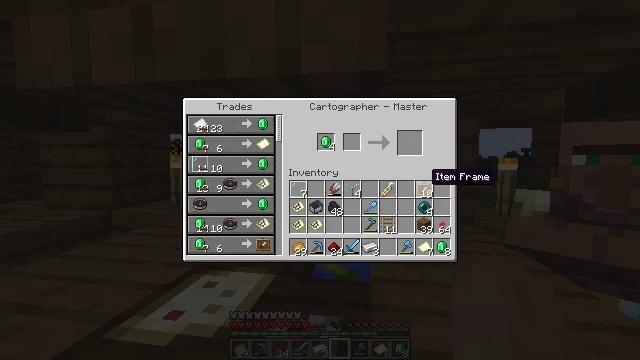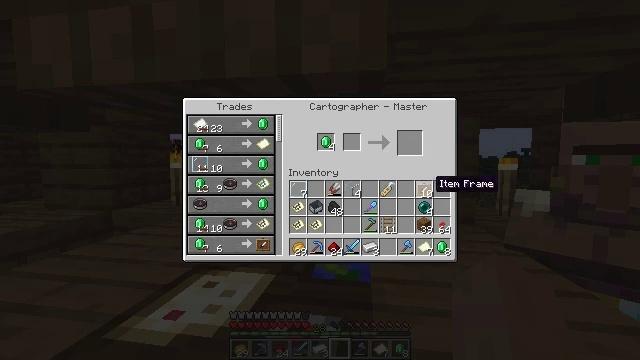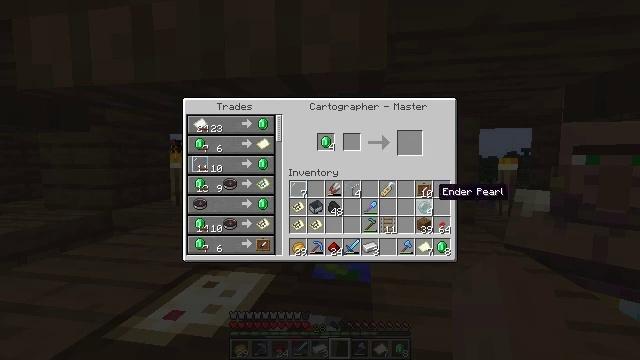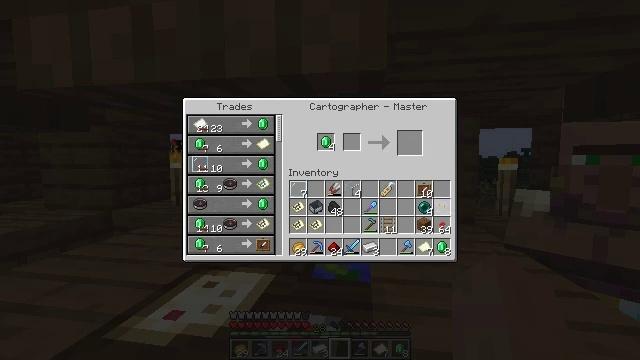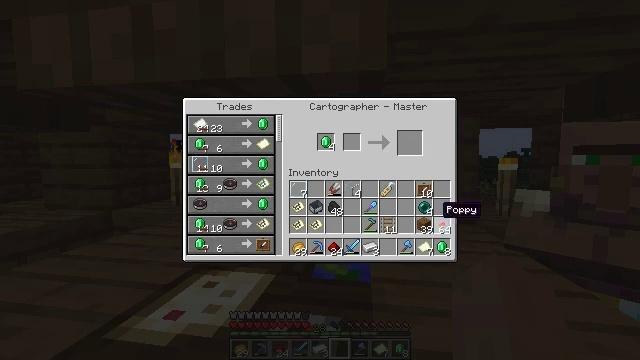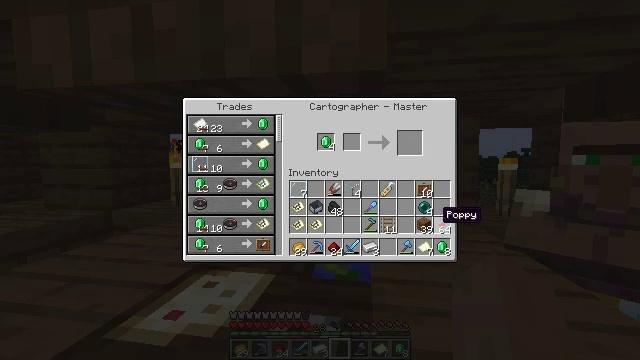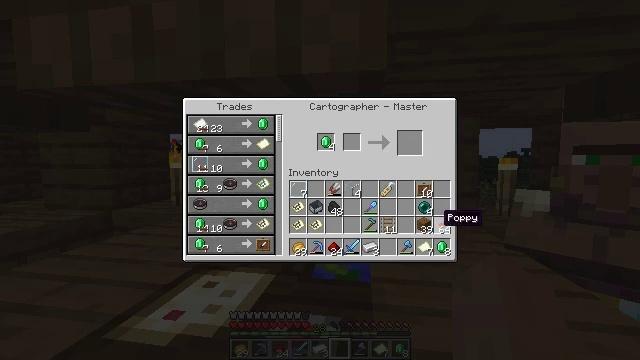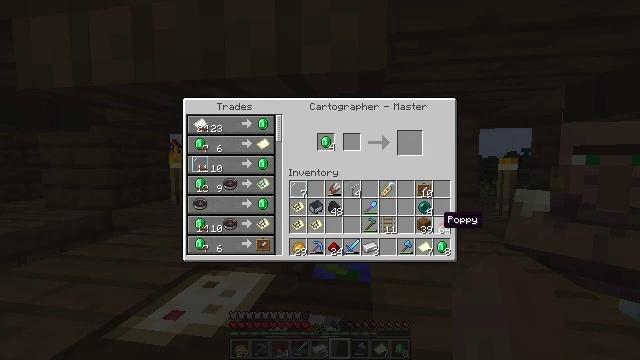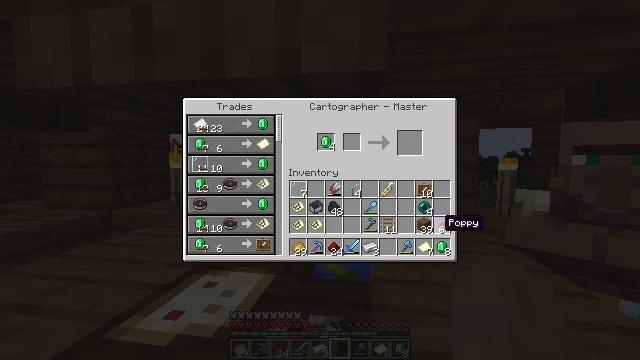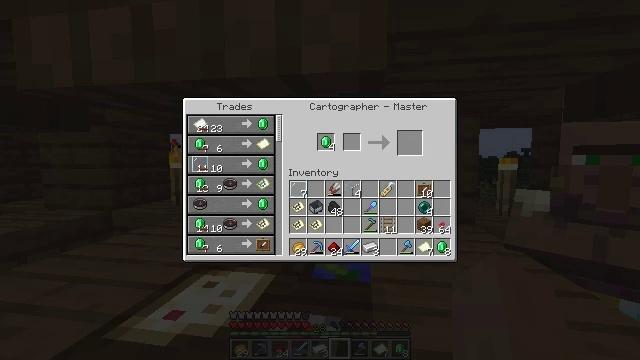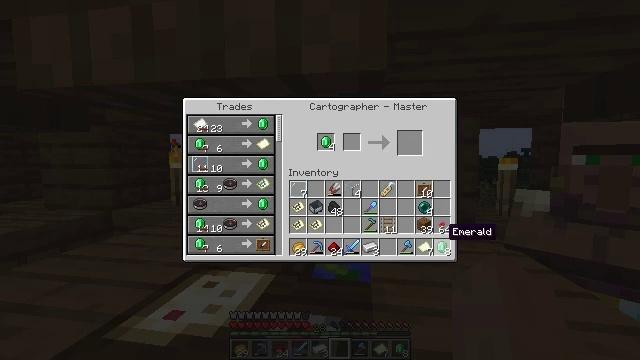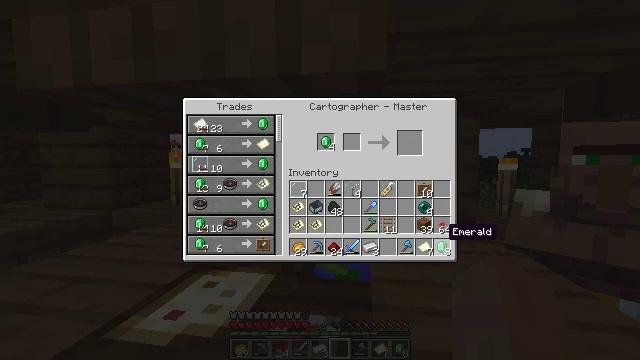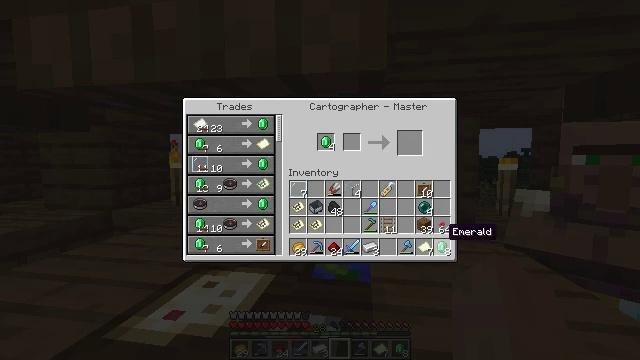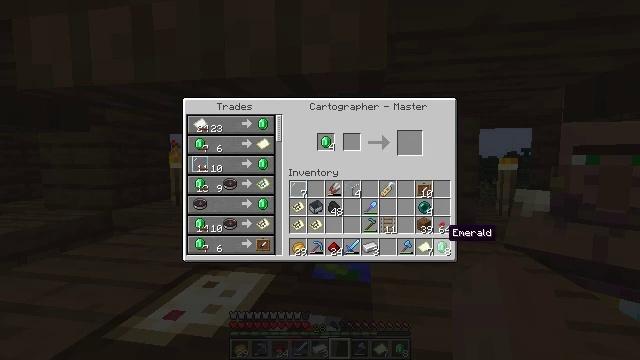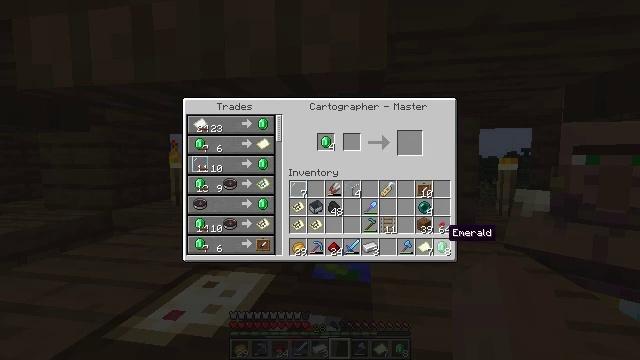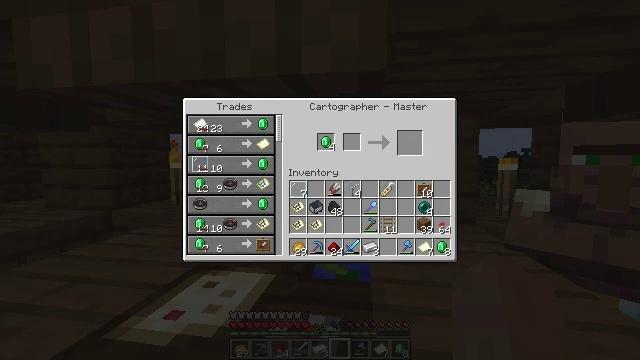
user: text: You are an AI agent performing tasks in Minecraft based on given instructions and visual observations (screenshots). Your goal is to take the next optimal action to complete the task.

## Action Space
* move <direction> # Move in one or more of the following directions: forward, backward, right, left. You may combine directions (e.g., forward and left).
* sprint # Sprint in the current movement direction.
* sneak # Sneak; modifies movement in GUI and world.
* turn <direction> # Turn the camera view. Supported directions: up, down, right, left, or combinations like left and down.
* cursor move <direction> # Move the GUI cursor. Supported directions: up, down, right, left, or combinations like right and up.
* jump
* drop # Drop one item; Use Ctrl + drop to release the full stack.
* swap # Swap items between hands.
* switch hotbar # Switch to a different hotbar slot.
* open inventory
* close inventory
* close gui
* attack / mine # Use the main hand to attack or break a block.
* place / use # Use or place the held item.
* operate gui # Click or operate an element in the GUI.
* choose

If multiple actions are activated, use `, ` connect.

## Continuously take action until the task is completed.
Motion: motion action
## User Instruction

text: Use materials in the crafting table to make an item frame.
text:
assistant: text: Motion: no_op
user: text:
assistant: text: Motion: cursor move down
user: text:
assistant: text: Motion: cursor move down
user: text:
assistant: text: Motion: no_op
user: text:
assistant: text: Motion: no_op
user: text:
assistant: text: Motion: no_op
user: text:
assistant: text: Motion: no_op
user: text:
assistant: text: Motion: no_op
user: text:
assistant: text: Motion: no_op
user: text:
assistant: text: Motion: no_op
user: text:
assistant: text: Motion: no_op
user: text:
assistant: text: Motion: no_op
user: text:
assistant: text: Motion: no_op
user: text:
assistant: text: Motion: no_op
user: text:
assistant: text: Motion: cursor move up
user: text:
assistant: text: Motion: cursor move up
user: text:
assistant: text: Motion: cursor move up
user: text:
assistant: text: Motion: cursor move up
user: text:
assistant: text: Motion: no_op
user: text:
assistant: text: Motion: cursor move down
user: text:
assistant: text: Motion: cursor move right and down
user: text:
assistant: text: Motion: cursor move down
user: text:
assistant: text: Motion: no_op
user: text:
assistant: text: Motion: no_op
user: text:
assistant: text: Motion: no_op
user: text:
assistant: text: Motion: no_op
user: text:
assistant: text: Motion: no_op
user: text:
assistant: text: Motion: no_op
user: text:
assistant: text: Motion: no_op
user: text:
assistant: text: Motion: no_op